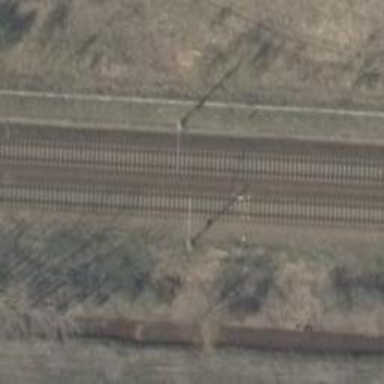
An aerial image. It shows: Milestone along the railway with catenary mast.